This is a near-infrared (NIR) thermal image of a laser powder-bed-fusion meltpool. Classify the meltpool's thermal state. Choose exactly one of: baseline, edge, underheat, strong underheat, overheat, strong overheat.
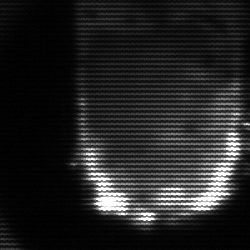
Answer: baseline